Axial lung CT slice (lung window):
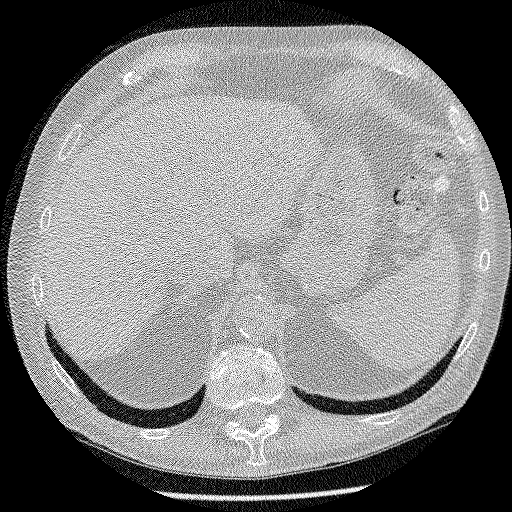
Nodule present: no